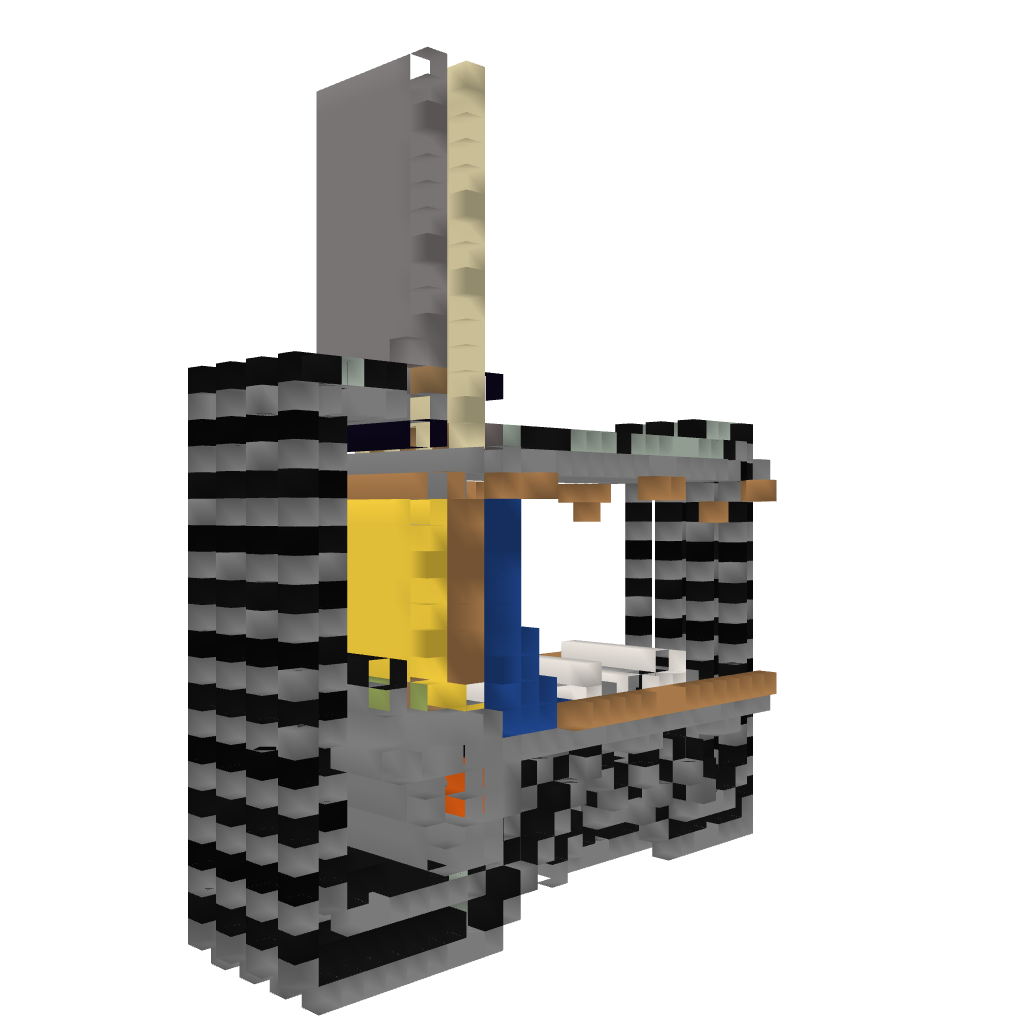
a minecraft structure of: Connect 4